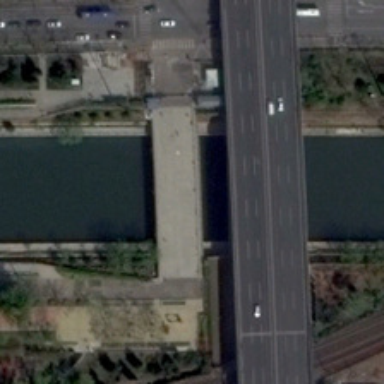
Two bridges are on a river with green trees in two sides of it .